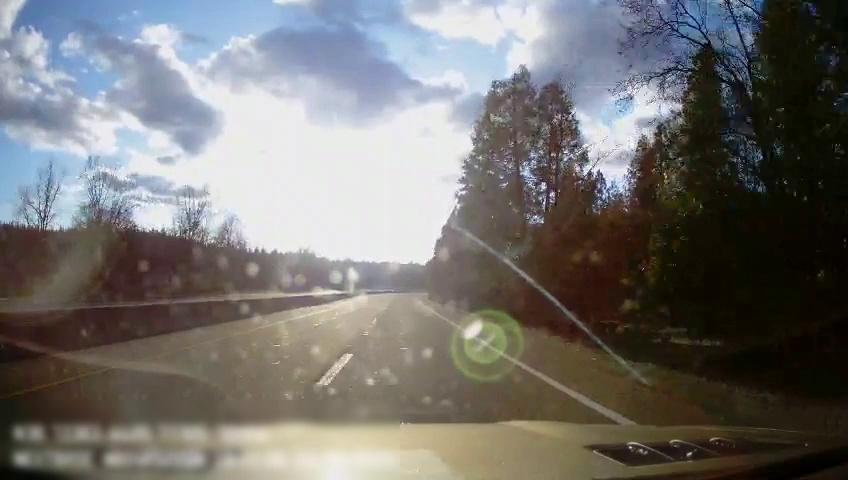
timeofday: Day
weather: Sunny
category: Drivable Space
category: Drivable Space
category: Lanes | Alternate Lane
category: Lanes | Current Lane
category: Lanes | Current Lane